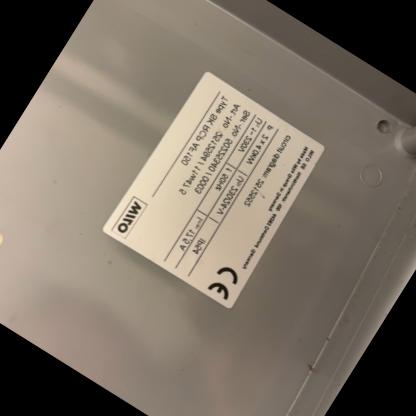
Klasa: tabliczka-znamionowa